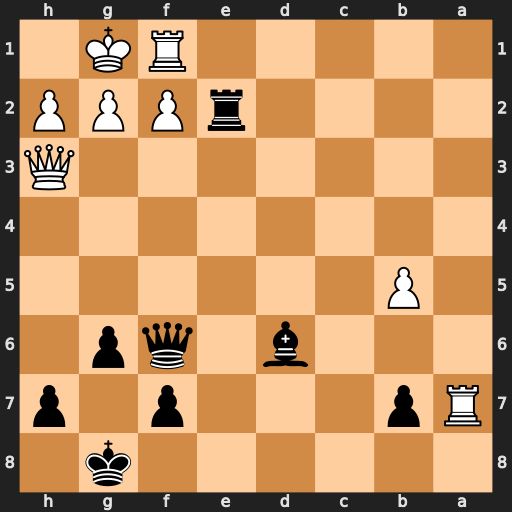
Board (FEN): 6k1/Rp3p1p/3b1qp1/1P6/8/7Q/4rPPP/5RK1
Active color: b
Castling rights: -
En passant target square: -
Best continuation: Qxf2+ Rxf2 Re1+ Rf1 Bc5+ Qe3 Bxe3+ Kh1 Rxf1#